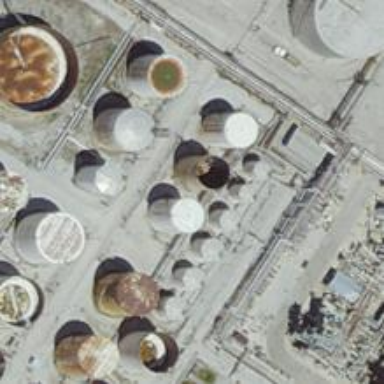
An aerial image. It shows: Storage tank with man-made structure.